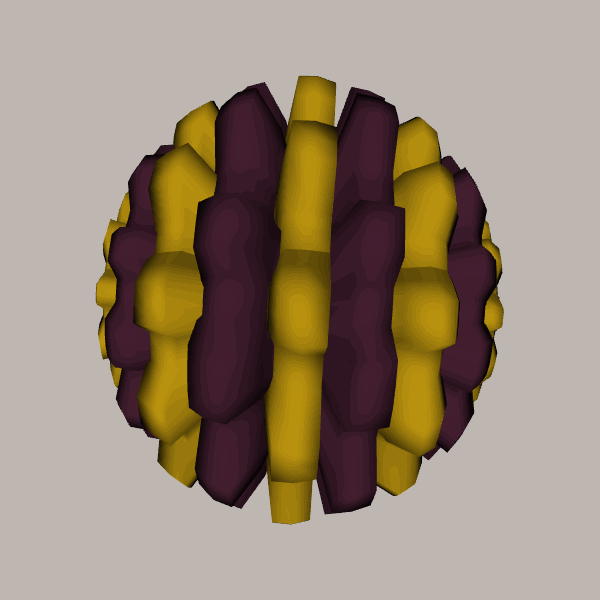
Background: light